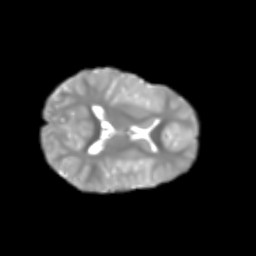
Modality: T2w
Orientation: axial
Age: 6
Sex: female
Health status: healthy